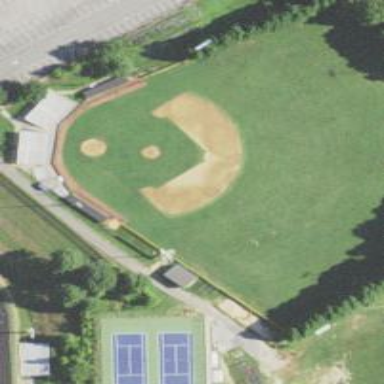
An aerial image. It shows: Baseball pitch for leisure and sports activities.